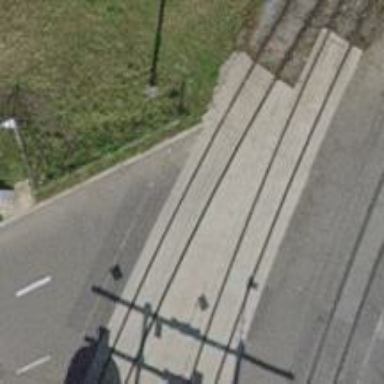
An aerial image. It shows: Single-track electrified railway spur with contact line for service.